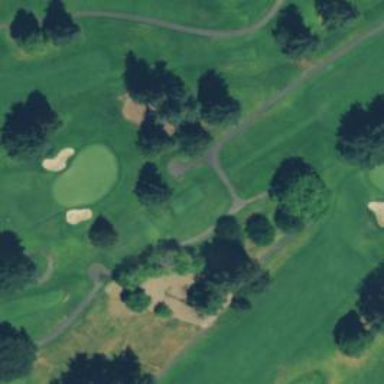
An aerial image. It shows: Service road designated as golf cart path.